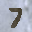
Label: 7